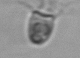
Label: Balanion